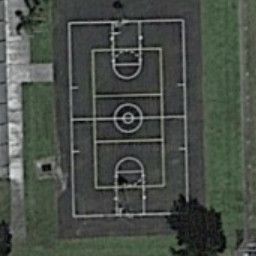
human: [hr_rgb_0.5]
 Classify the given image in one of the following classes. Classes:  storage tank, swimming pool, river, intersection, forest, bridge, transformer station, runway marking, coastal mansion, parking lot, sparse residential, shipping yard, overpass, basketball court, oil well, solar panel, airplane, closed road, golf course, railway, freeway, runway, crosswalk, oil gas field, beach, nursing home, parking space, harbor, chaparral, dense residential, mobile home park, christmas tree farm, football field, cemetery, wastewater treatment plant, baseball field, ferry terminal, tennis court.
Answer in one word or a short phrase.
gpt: basketball court